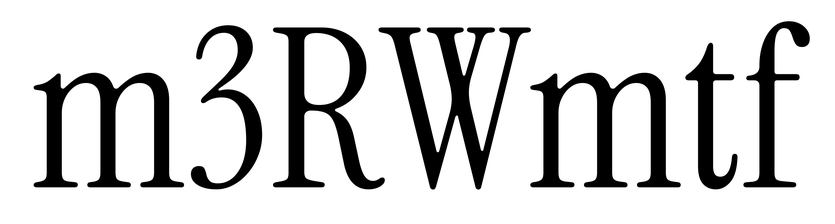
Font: InstrumentSerif-Regular